Interaction volume radius: 5 \u00c5
Interaction volume height: 20 \u00c5
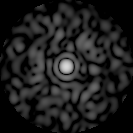
Disorder parameter: 0.8302